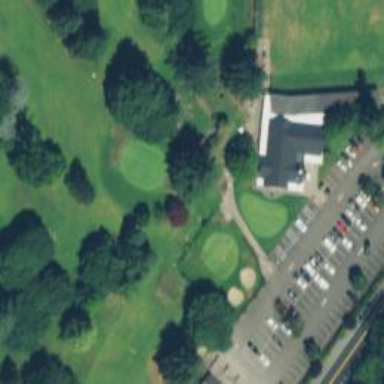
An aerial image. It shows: View of golf hole.